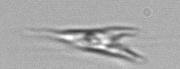
Label: Chrysochromulina_lanceolata